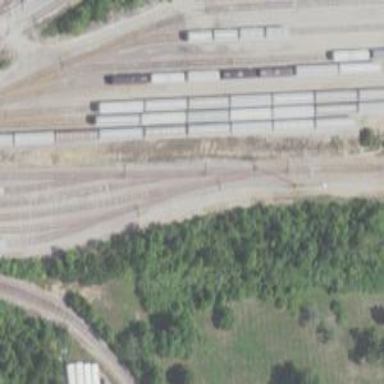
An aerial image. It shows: Railway yard used for servicing trains.